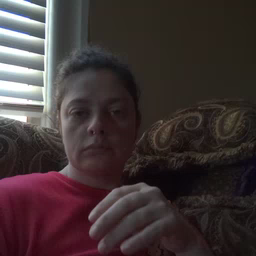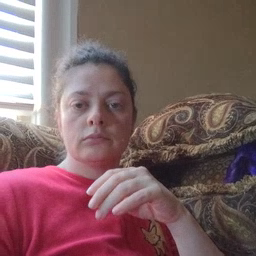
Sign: chocolate